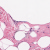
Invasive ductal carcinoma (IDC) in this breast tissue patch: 0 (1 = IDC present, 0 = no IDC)